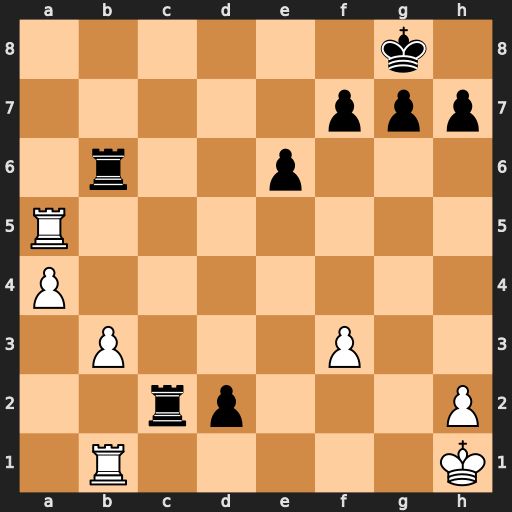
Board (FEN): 6k1/5ppp/1r2p3/R7/P7/1P3P2/2rp3P/1R5K
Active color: w
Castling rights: -
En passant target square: -
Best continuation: Ra8+ Rb8 Rxb8+ Rc8 Rxc8#